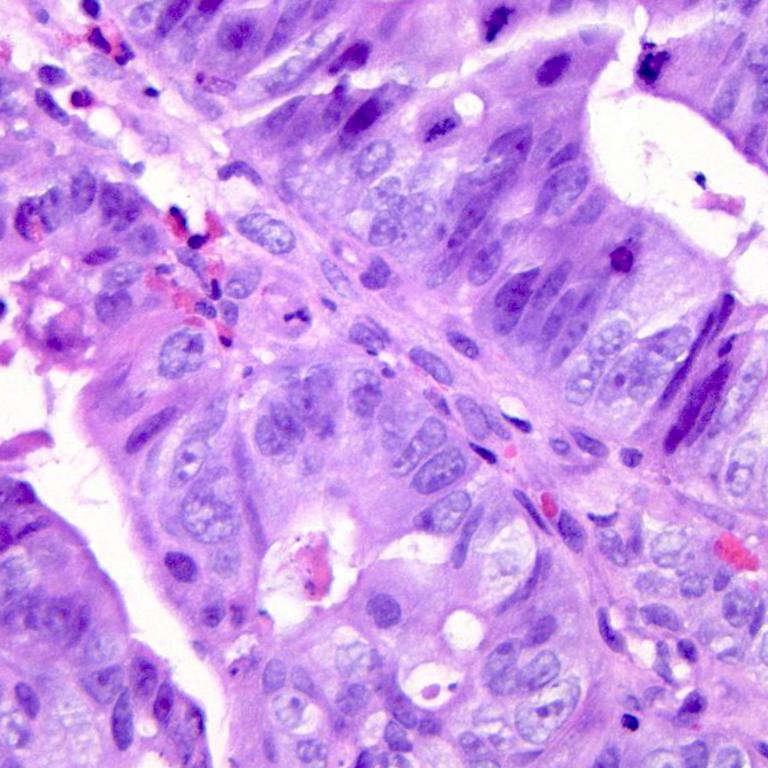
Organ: colon
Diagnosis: adenocarcinomas